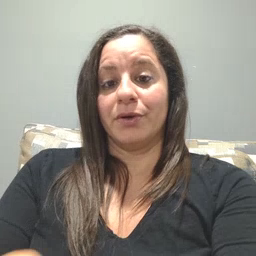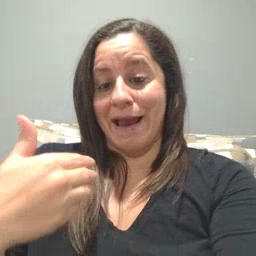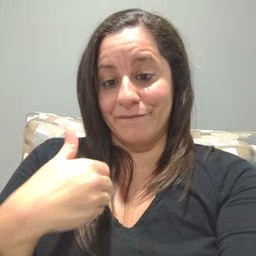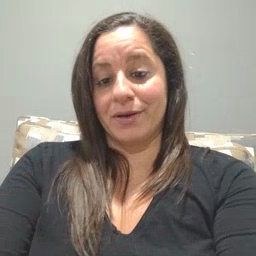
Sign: have